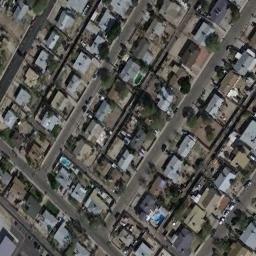
Label: residential